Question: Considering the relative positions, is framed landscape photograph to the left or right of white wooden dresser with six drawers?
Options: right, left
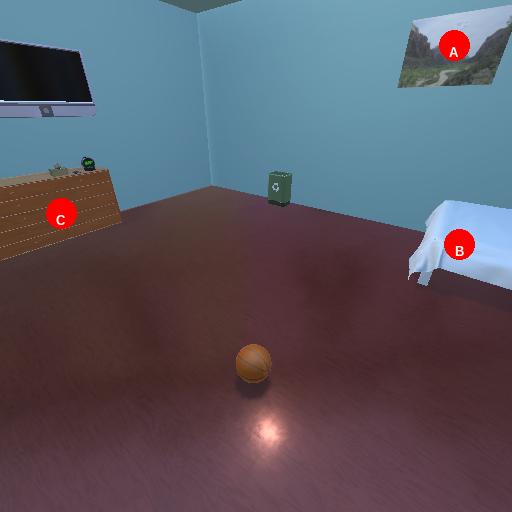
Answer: right